Question: I want something like this:
<URL>
<URL>
This window is not resizable, and aligns itself above the system tray icon which it is related to.
I have this:

Which is resizeable, and it goes wherever it feels like. If you click the volume control in Win 7, it always pops up directly above the icon. This is ideal.
I've found <URL>,
but I'm using WPF and I'm not sure how to get these Form objects they refer to from my Window object. This is the XAML declaration of my window at the moment:
'''
<Window
xmlns="http://schemas.microsoft.com/winfx/2006/xaml/presentation"
xmlns:x="http://schemas.microsoft.com/winfx/2006/xaml"
xmlns:d="http://schemas.microsoft.com/expression/blend/2008" xmlns:mc="http://schemas.openxmlformats.org/markup-compatibility/2006"
x:Class="WirelessControl.Window1"
x:Name="Window"
Title="Window1"
Width="260" Height="370" mc:Ignorable="d" WindowStyle="None"></Window>
'''
I feel like based on how common this is in Windows that there must be a fairly easy way to do this.
'ResizeMode="NoResize"' causes my window border to disappear, so that's no help.
Thanks guys, I hope I was comprehensive enough.
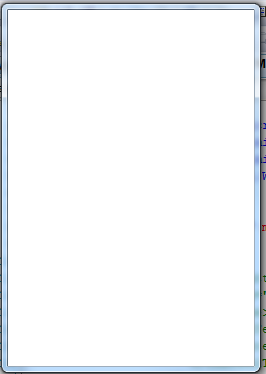
Answer: You can use <URL> to retrieve the location of the notification icon. You can then reposition your window to match that location. That's what the volume control UI does. Unfortunately it only works on Win7.
If you need to work on older OS's, you can get the mouse cursor position at the time of the NIN_BALLOONSHOW message - that's what the volume control UI used to do.